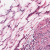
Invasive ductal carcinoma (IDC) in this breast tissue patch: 1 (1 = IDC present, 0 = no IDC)